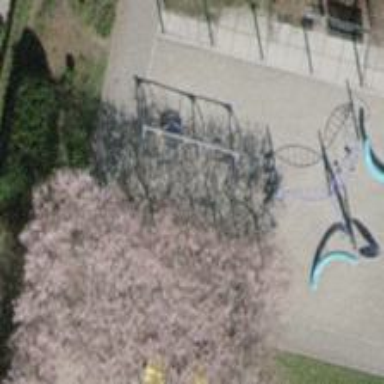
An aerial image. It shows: Playground area for leisure land.